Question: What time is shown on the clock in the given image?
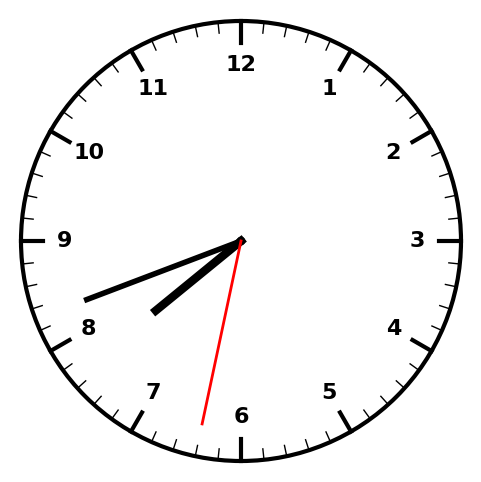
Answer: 07:41:32